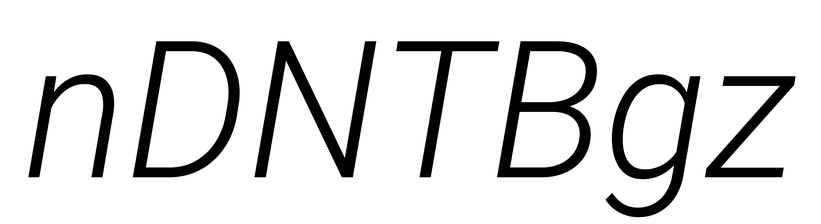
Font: Roboto-Italic_Light_Italic